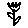
Label: flower